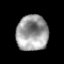
Tissue: prostate
Cell type: T cells
Senescence score: 0.3113
Nuclear area (px): 1100
Mean DAPI intensity: 157.765